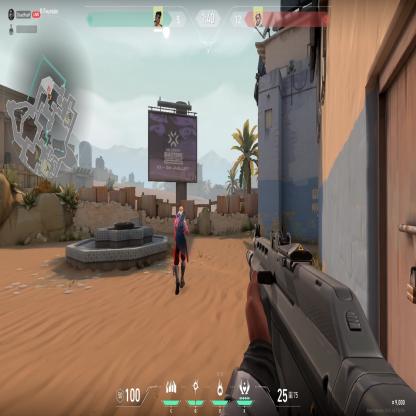
Label: enemy